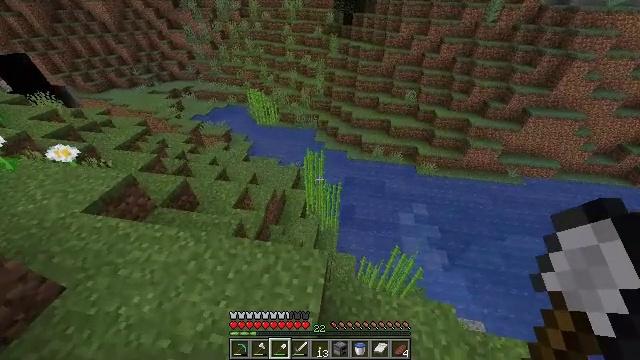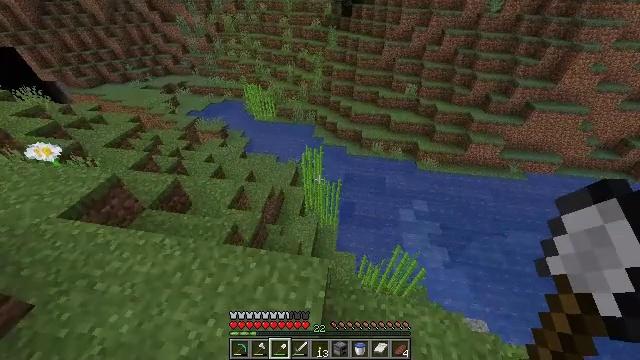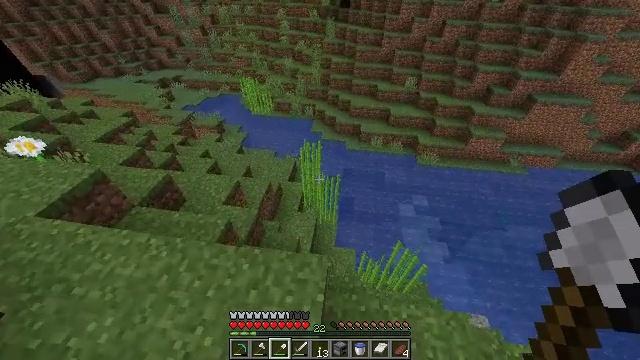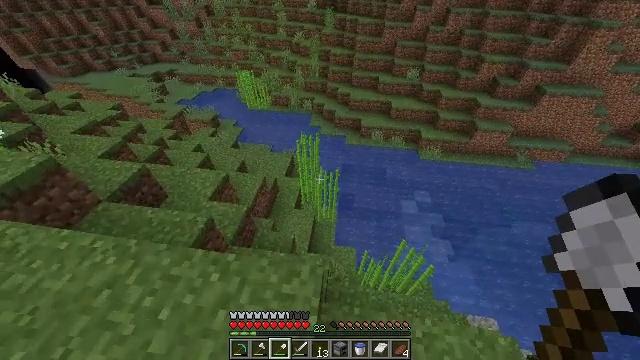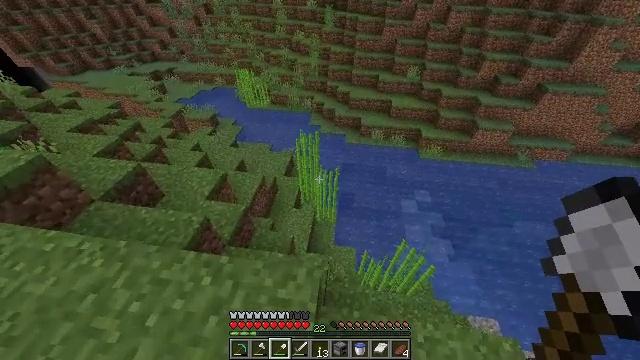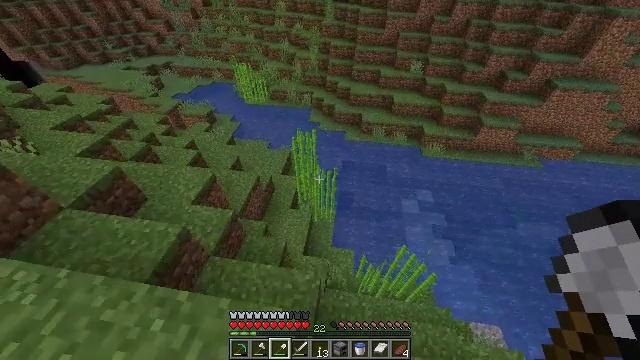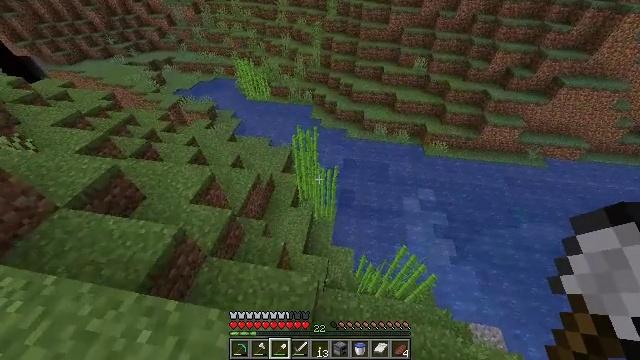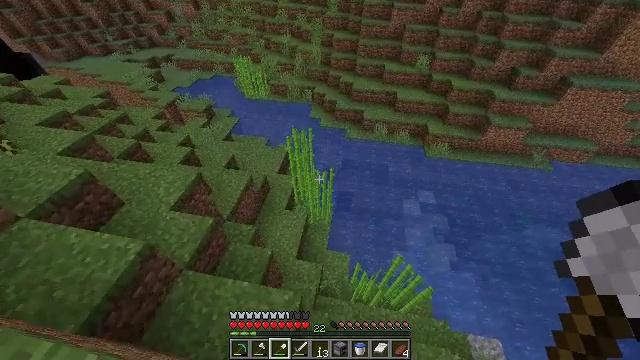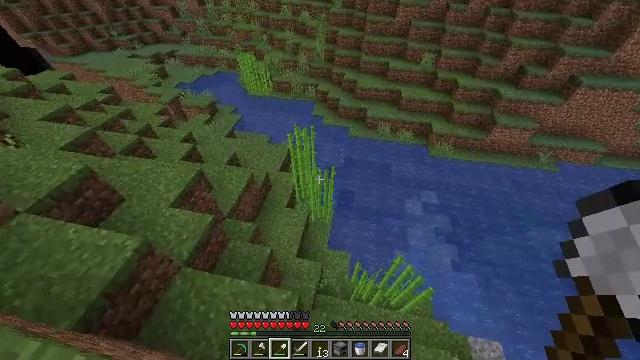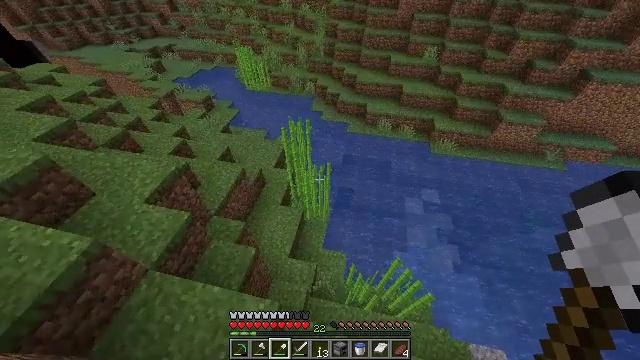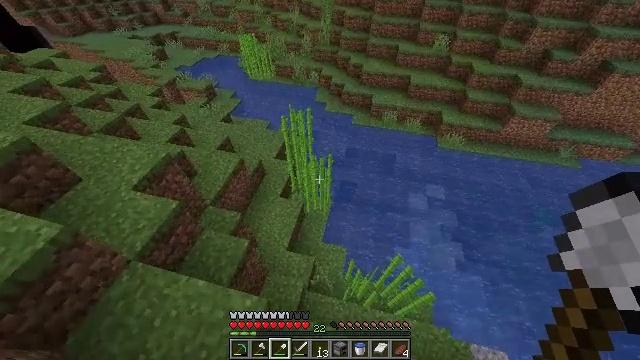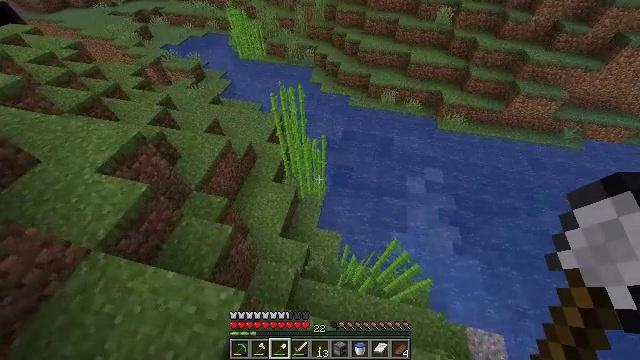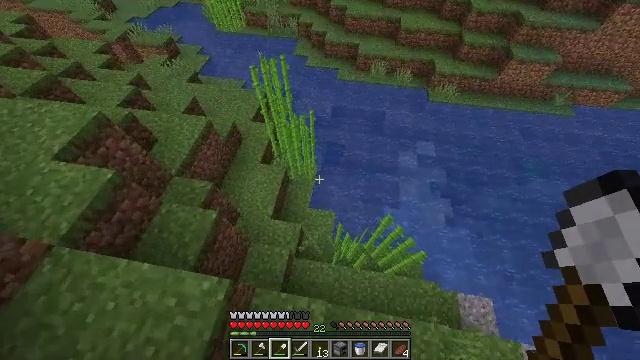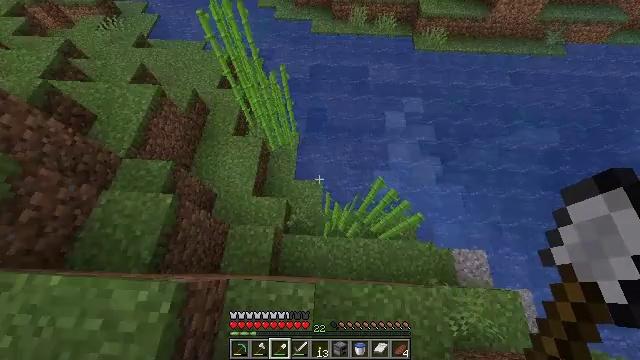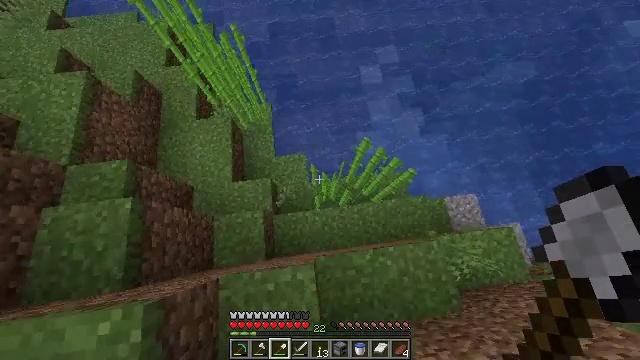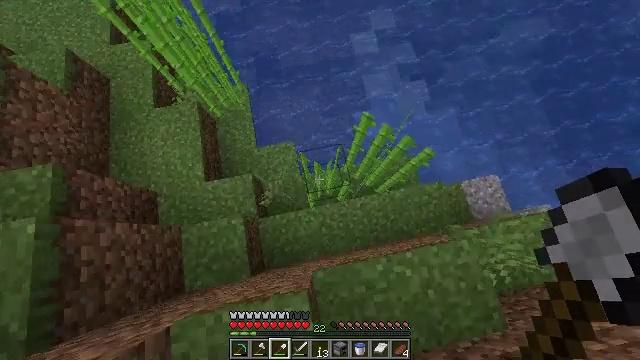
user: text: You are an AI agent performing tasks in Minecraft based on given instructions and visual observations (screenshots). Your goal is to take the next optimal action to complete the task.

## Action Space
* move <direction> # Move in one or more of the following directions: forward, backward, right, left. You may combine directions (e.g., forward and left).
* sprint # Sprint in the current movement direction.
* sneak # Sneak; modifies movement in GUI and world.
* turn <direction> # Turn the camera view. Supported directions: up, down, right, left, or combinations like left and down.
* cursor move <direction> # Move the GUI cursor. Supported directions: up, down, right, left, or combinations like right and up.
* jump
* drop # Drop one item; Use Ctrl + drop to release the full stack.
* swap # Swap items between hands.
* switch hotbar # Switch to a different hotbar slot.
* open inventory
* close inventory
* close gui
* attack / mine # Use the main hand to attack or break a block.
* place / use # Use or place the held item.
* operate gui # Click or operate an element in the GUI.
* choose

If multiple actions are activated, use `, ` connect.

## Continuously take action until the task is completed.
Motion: motion action
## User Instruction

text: Mine the sugar cane near rivers.
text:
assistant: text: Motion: move forward and move right, sprint, turn down
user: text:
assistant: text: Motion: move forward and move right, sprint, turn down
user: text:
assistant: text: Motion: move forward and move right, sprint
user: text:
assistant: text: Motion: move forward and move right, sprint
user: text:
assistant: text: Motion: move forward and move right, sprint
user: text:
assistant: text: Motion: move forward and move right, sprint
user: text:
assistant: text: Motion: move forward and move right, sprint
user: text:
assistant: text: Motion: move forward and move right, sprint, turn left
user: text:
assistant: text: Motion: move forward and move right, sprint
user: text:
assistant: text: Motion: move forward and move right, sprint, turn left and down
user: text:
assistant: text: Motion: move forward and move right, sprint, turn down
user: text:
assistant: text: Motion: move forward, sprint, turn right and down
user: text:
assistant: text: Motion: turn right and down
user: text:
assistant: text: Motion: turn right and down
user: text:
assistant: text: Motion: move right, turn right and down
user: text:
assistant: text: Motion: move right, turn right
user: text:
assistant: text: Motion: move right
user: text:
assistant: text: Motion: move right
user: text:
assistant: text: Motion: move right, turn left and up
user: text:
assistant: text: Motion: move right, turn left and up
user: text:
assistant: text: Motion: move right, turn left and up
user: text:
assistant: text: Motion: move right, turn left
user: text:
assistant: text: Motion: move right, turn left
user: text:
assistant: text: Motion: move right, turn left, attack / mine
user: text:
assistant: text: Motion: move right, turn left and up, attack / mine
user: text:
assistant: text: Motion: turn left and up, attack / mine
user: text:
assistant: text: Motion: turn left and up, attack / mine
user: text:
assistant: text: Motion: turn left and up, attack / mine
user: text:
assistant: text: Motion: turn left and up, attack / mine
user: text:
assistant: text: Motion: turn left and up, attack / mine